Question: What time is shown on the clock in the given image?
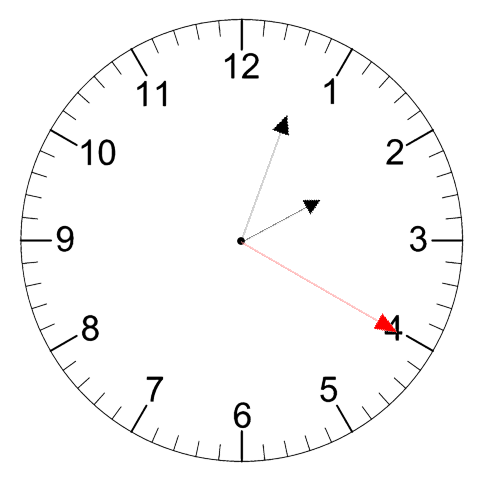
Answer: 02:03:20